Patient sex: M
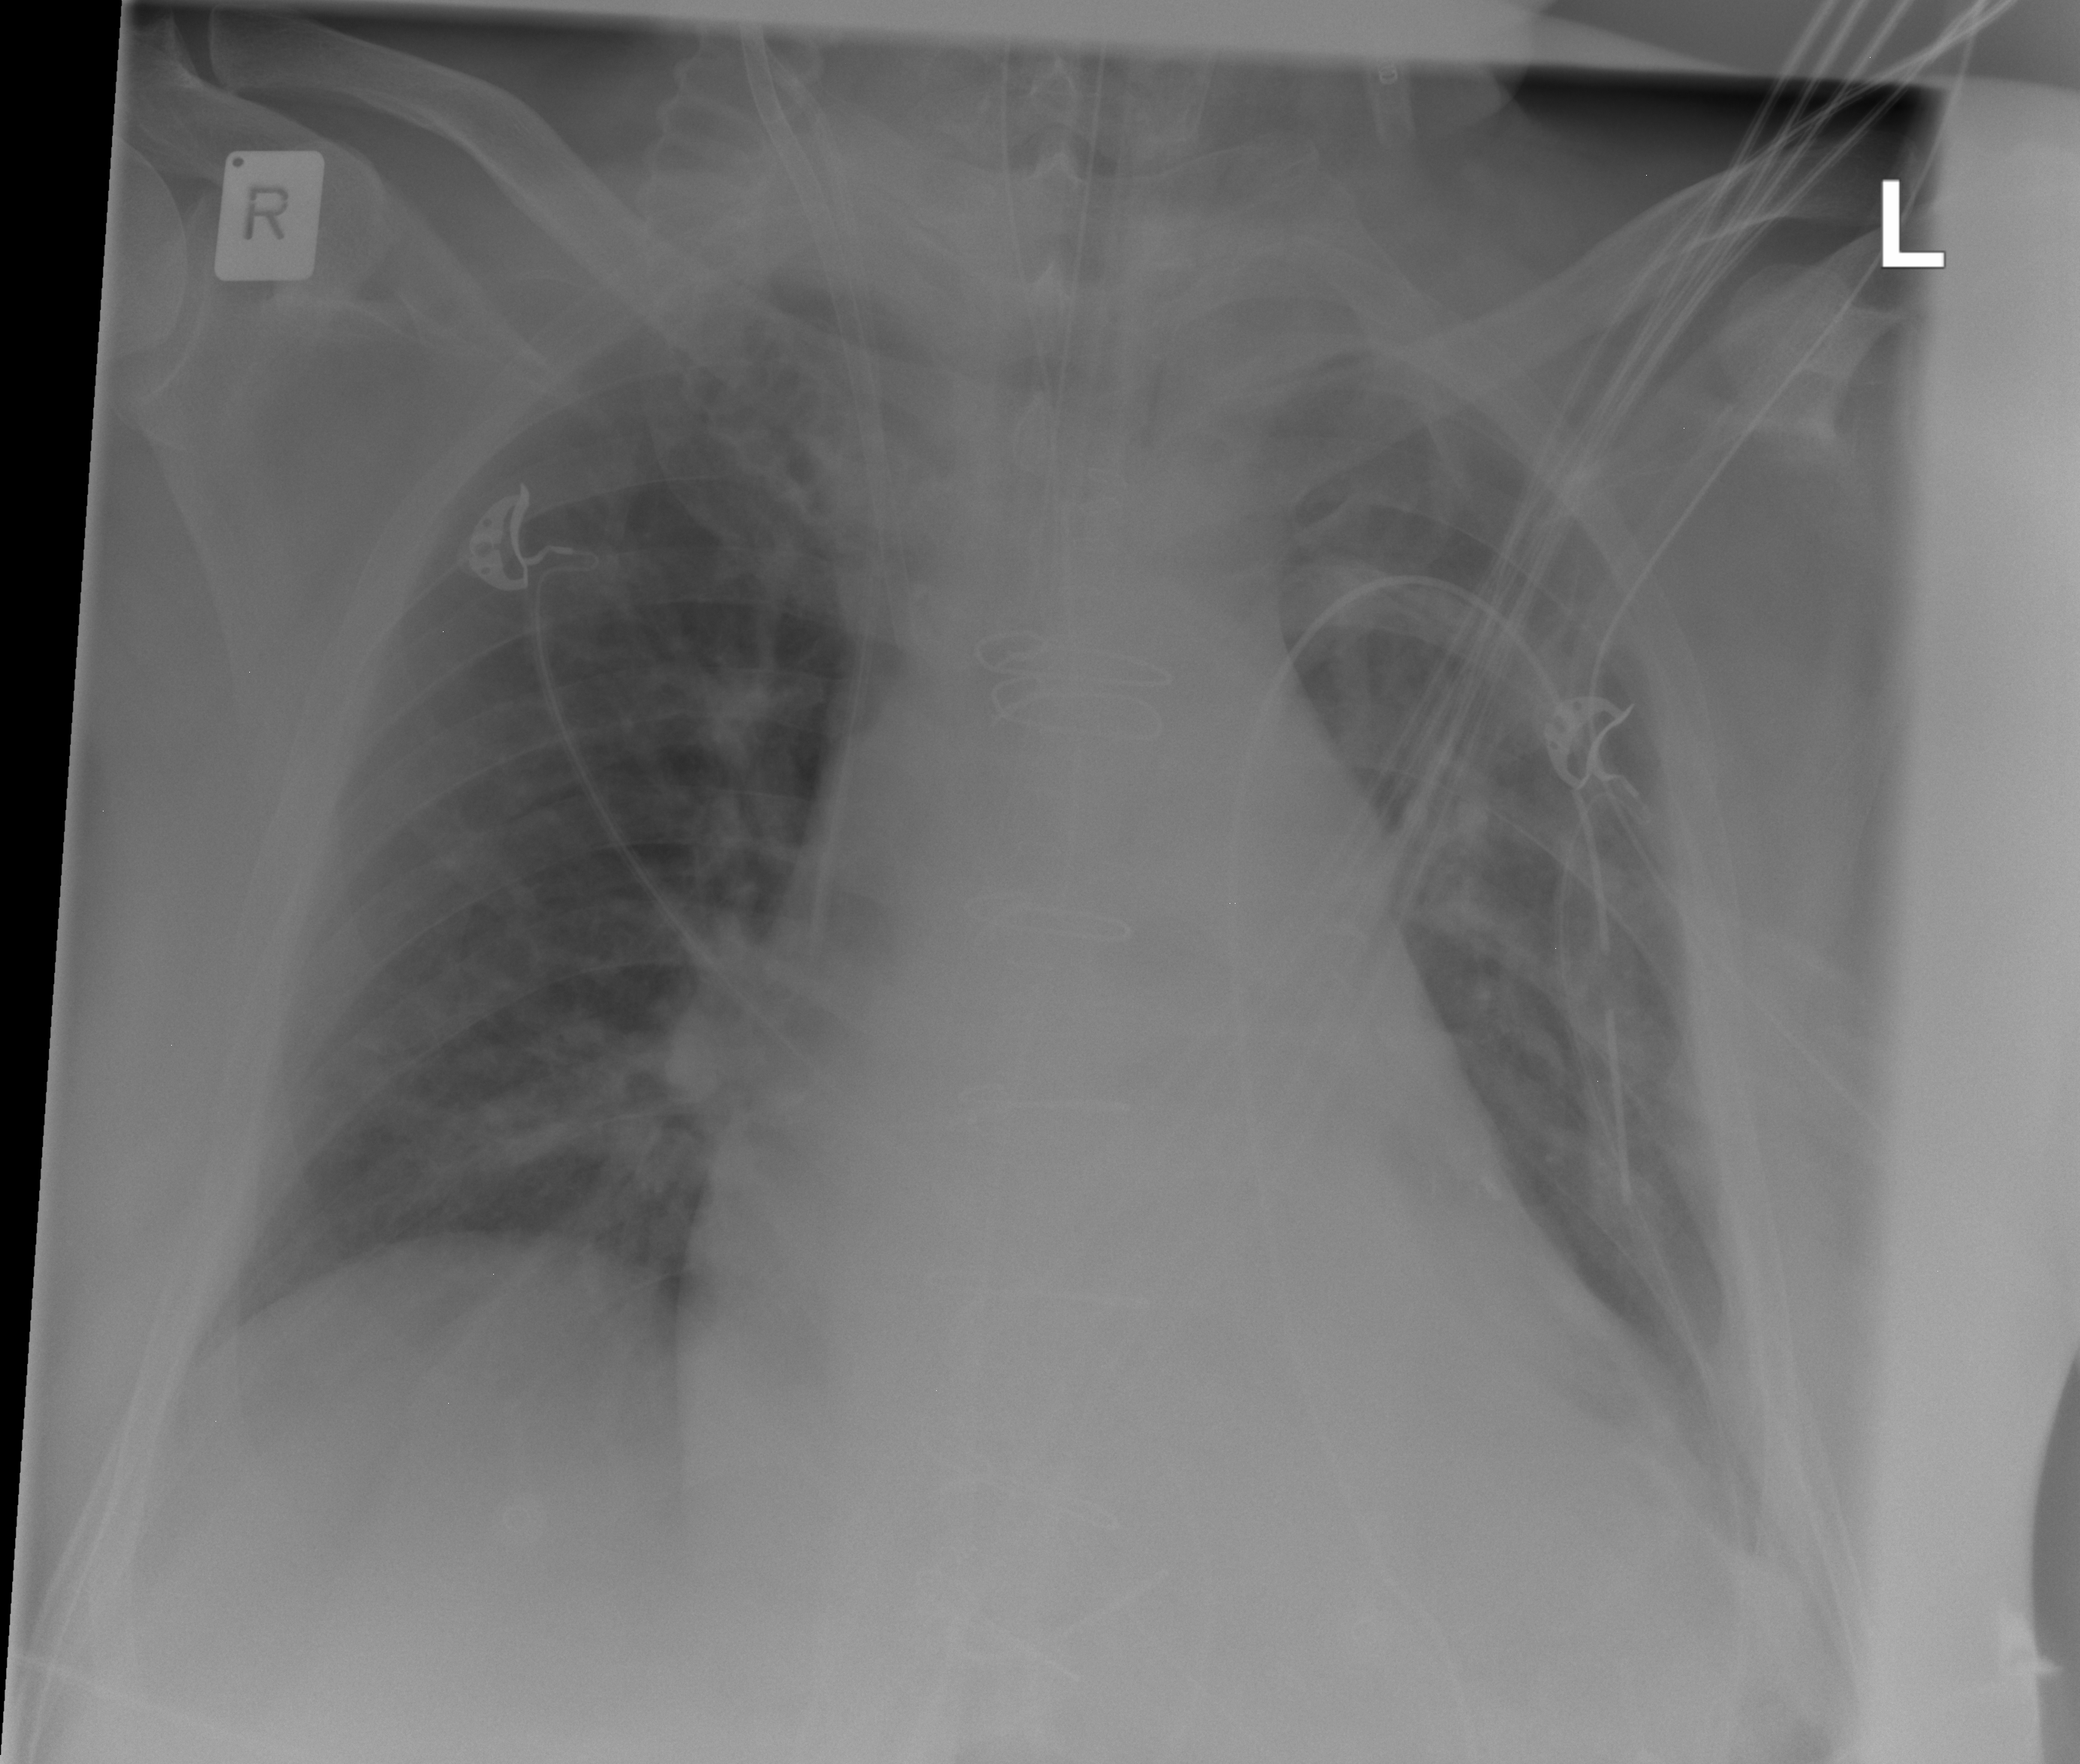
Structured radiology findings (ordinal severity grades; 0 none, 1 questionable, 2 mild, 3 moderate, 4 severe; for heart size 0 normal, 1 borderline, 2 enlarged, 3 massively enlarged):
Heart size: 3
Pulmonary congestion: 0
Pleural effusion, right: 0
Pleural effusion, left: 2
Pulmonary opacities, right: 0
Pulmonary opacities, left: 0
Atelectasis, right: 1
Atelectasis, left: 2